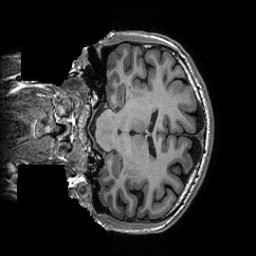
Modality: T1w
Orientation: coronal
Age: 35
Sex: male
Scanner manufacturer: ge
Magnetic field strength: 3 T
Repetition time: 0.007352 s
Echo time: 0.003036 s